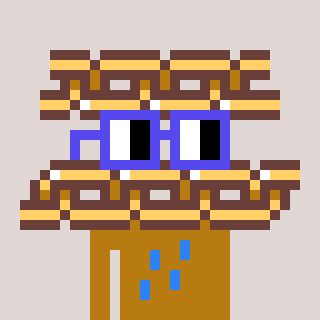
a pixel art character with square blue glasses, a chain-shaped head and a gold-colored body on a warm background